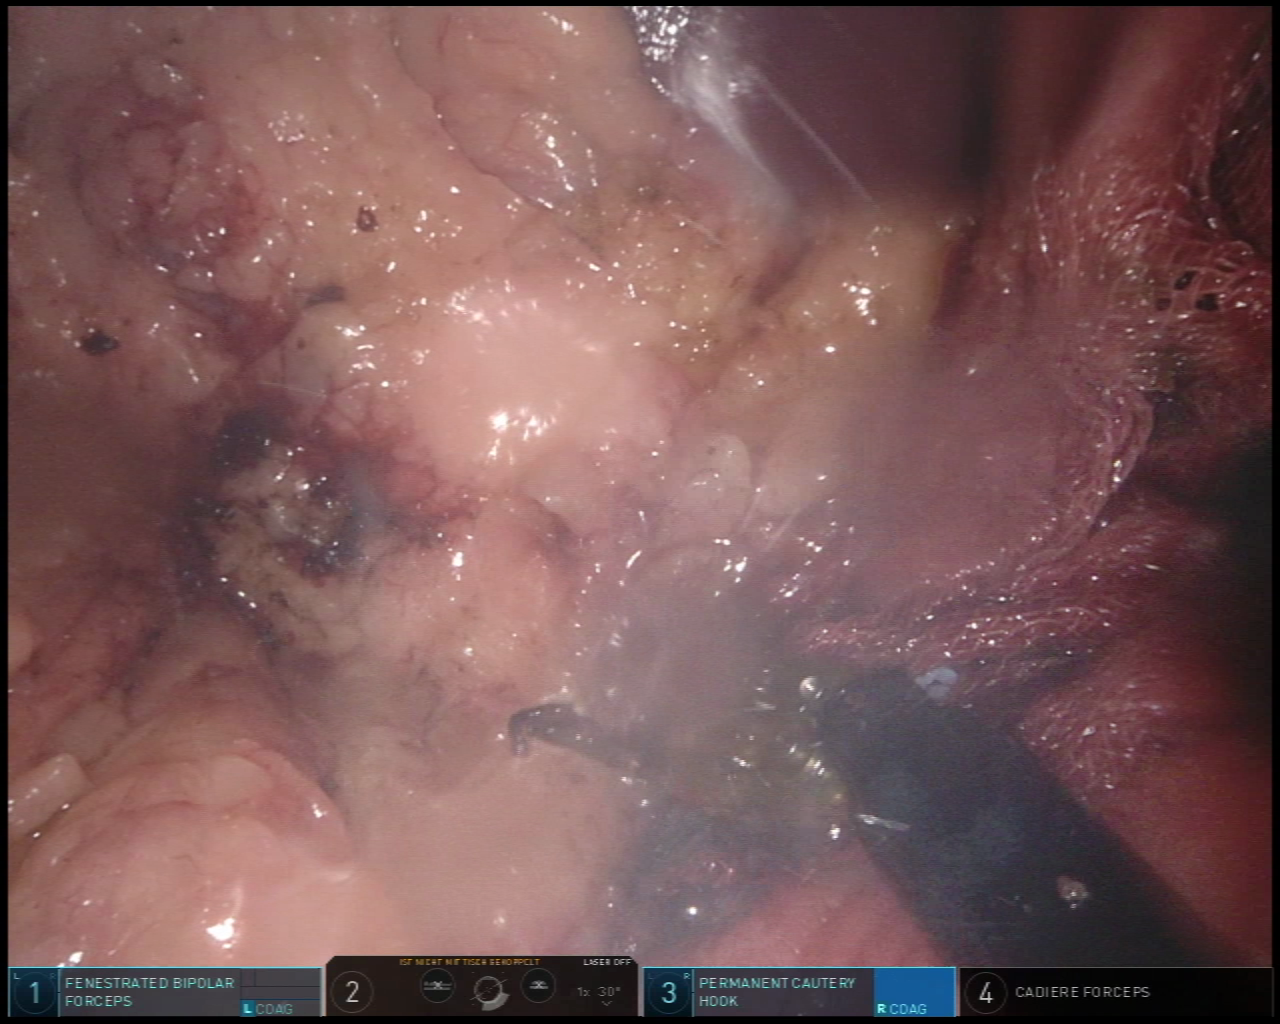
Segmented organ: spleen
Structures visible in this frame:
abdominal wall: no
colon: no
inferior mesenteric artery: no
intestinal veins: no
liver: no
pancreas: no
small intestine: no
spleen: yes
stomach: no
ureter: no
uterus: no
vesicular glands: no